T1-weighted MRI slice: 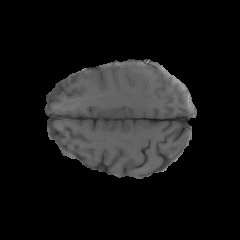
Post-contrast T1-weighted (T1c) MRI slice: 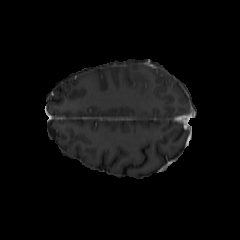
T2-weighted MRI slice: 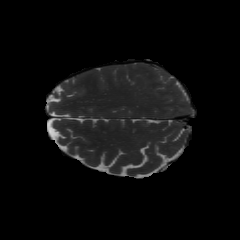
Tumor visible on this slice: no